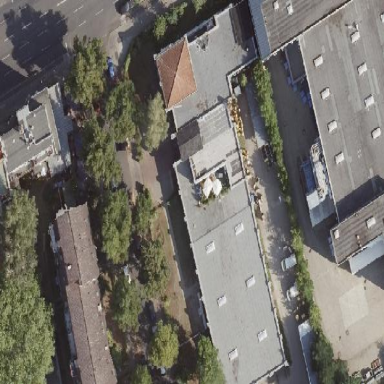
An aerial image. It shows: Commercial building.